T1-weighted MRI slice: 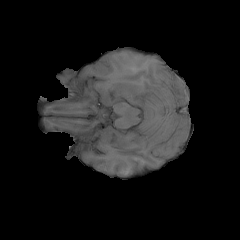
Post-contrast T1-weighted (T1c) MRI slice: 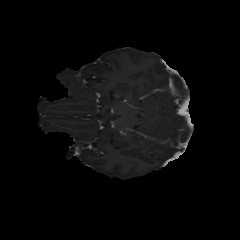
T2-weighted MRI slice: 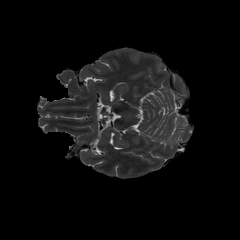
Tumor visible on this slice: no